Interaction volume radius: 5 \u00c5
Interaction volume height: 15 \u00c5
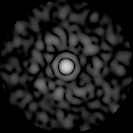
Disorder parameter: 0.7667